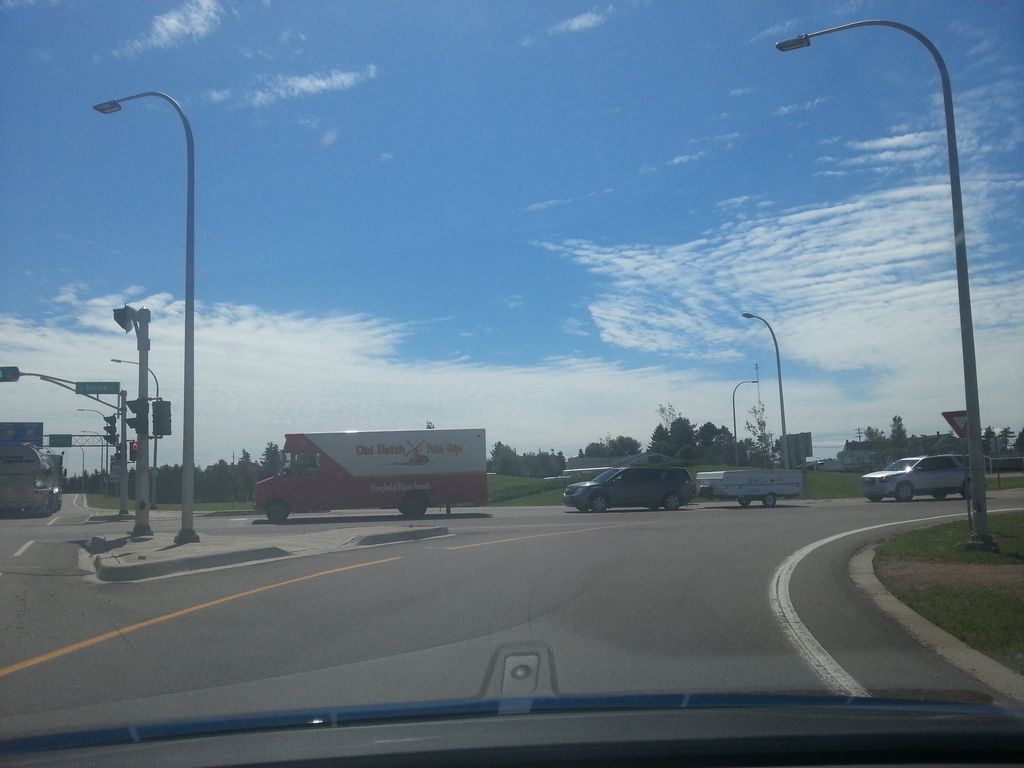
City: charlottetown